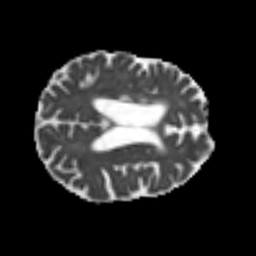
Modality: MD
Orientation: axial
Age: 77
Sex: male
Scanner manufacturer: siemens
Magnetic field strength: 3 T
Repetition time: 4.999 s
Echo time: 0.07946 s